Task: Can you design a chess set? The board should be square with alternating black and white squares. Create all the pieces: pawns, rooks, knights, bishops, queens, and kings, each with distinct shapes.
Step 1966:
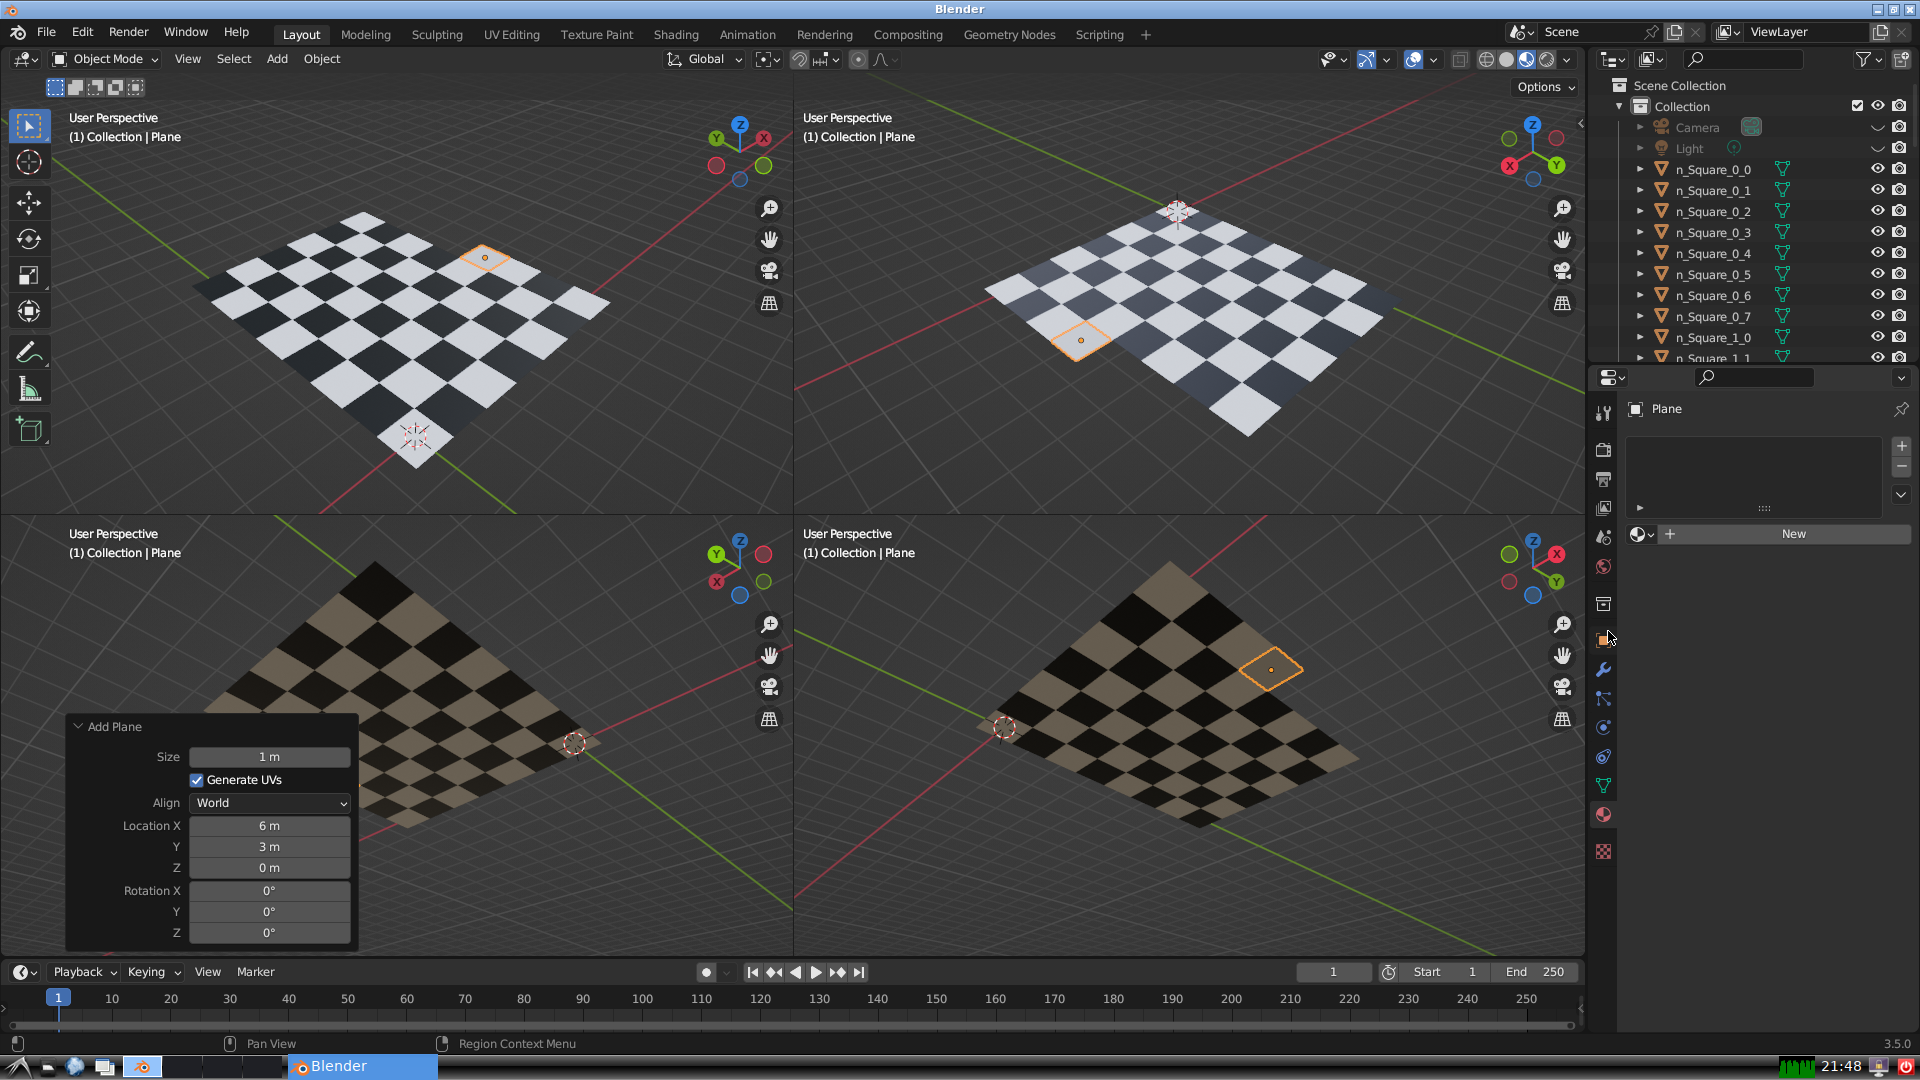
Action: click: no